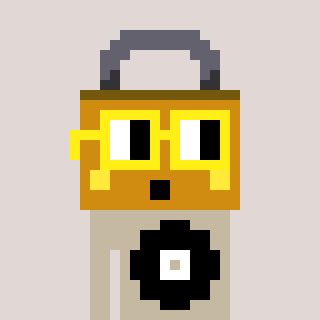
a pixel art character with square yellow glasses, a lock-shaped head and a bege-colored body on a warm background